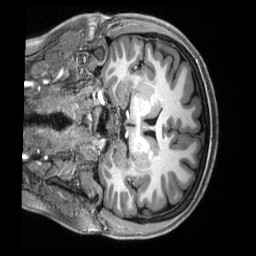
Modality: T1w
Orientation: coronal
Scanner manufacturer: siemens
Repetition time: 2.5 s
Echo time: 0.00231 s